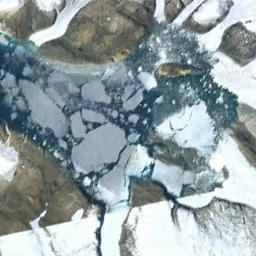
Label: sea_ice